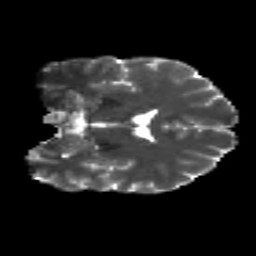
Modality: T2w
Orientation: coronal
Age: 21
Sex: male
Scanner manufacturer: siemens
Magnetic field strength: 3 T
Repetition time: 8.8 s
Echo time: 0.085 s